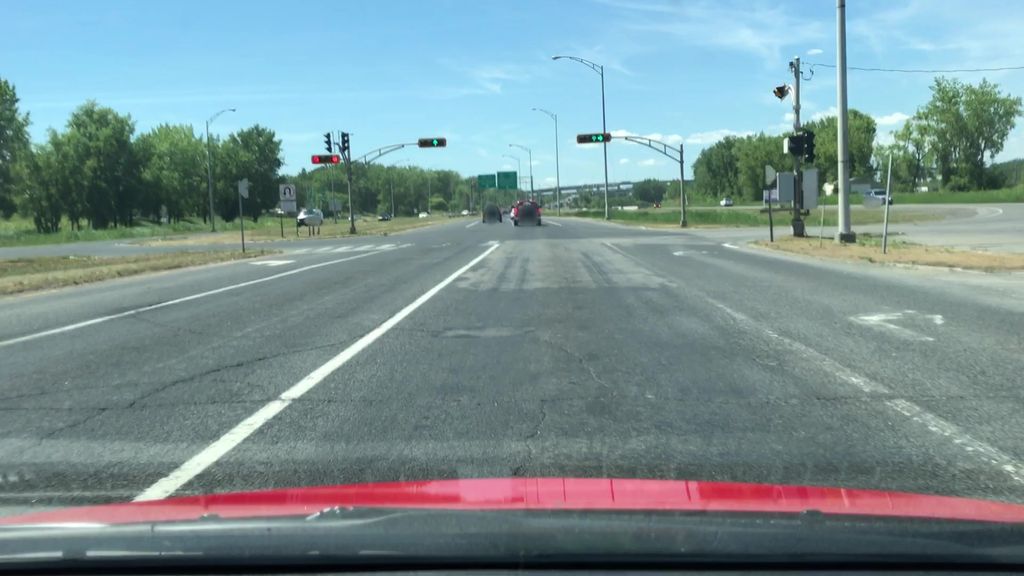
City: montreal